Aerial crown-view tile of a tropical tree (Barro Colorado Island, Panama), acquired 20240716:
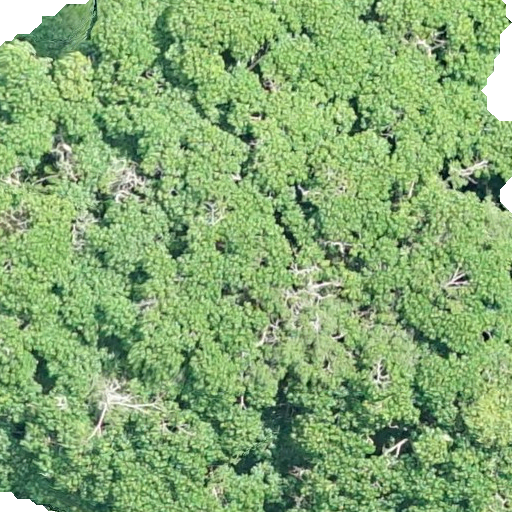
Species: Hura crepitans
GBIF accepted scientific name: Hura crepitans
Crown area: 583.485 m²